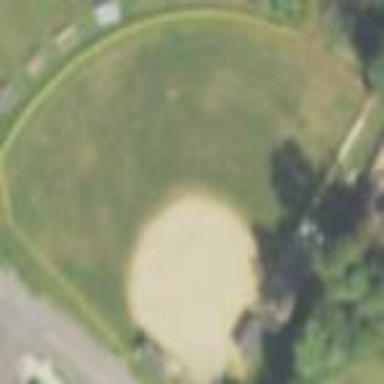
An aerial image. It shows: Baseball pitch for leisure land.